Interaction volume radius: 5 \u00c5
Interaction volume height: 10 \u00c5
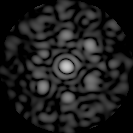
Disorder parameter: 0.5686